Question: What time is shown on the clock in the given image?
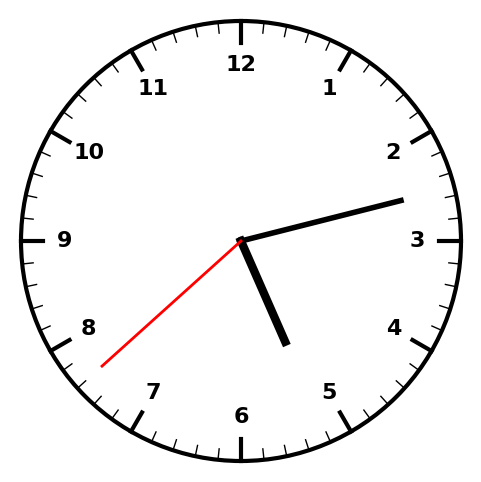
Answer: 05:12:38